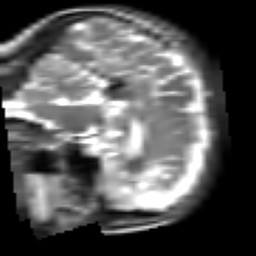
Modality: T2w
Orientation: sagittal